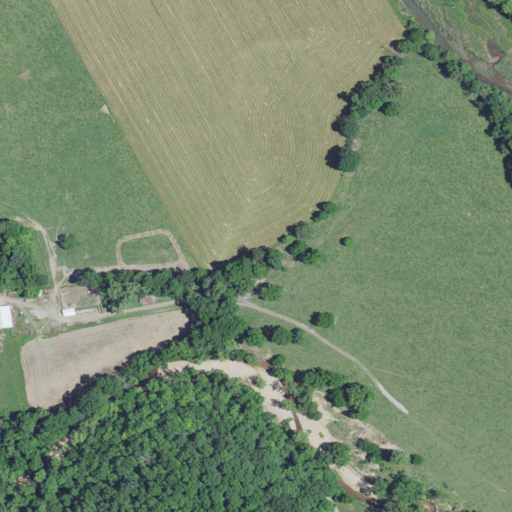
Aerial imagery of valley in Missouri named Greenwood Valley containing pasture, deciduous forest, open development, woody wetlands, low intensity development, and medium intensity development